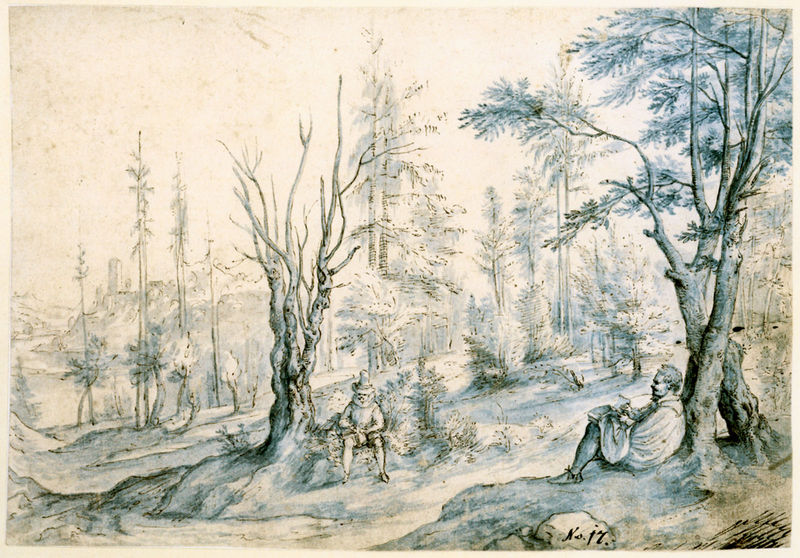
Titel: Bergwald mit Zeichnern
Künstler: Paulus von Vianen
Institution: Berlin, Staatliche Museen, Kupferstichkabinett
Schlagwörter: baum, berg, blau, felsen, himmel, mann, umhang, bäume, fluss, grün, landschaft, sitzen, hut, männer, schwarz, skizze, weiss, zeichnung, schnee, weg, bart, mütze, stein, kalt, natur, stamm, boden, sitzend, wald, turm, zwei, abhang, monochrom, winter, dichter, maler, tusche, ruine, buch, burg, clown, druck, tanne, jäger, wanderer, zwerg, schreiber, rasten, lasierend, abgestorbener baum, trockenheit, nr., baumstrunk, 17, no 17, no.